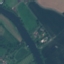
Land use / land cover: River